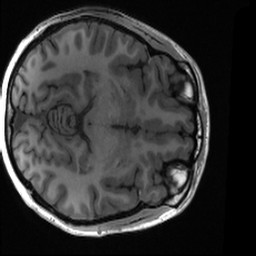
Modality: T1w
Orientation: axial
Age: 18
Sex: female